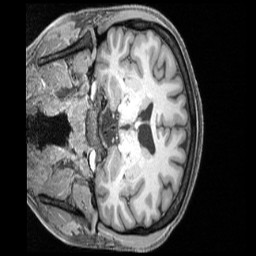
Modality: T1w
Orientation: coronal
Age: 34
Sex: female
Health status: ill
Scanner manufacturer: siemens
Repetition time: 2.4 s
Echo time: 0.00231 s